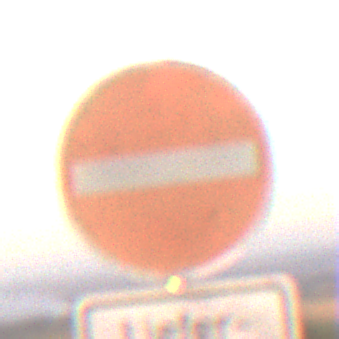
Verkehrszeichen: VerbotDerEinfahrt
Zusatzzeichen unten: BesondereFahrzeugeUndTransportgueter5
Umgebung: Outdoor, Nature
Tageszeit: SunriseSunset
Wetter: Clear
Licht: Natural
Jahreszeit: NotSpecified
Kontrast: HighContrast